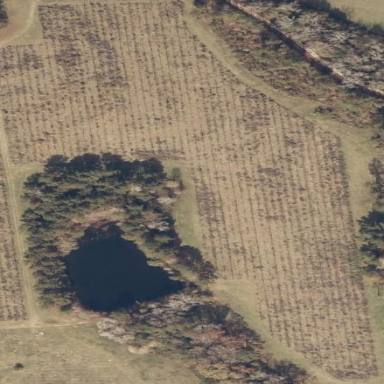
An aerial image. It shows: Orchard with deciduous broadleaved trees.